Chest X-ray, AP view. Patient: 66 years old, sex M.
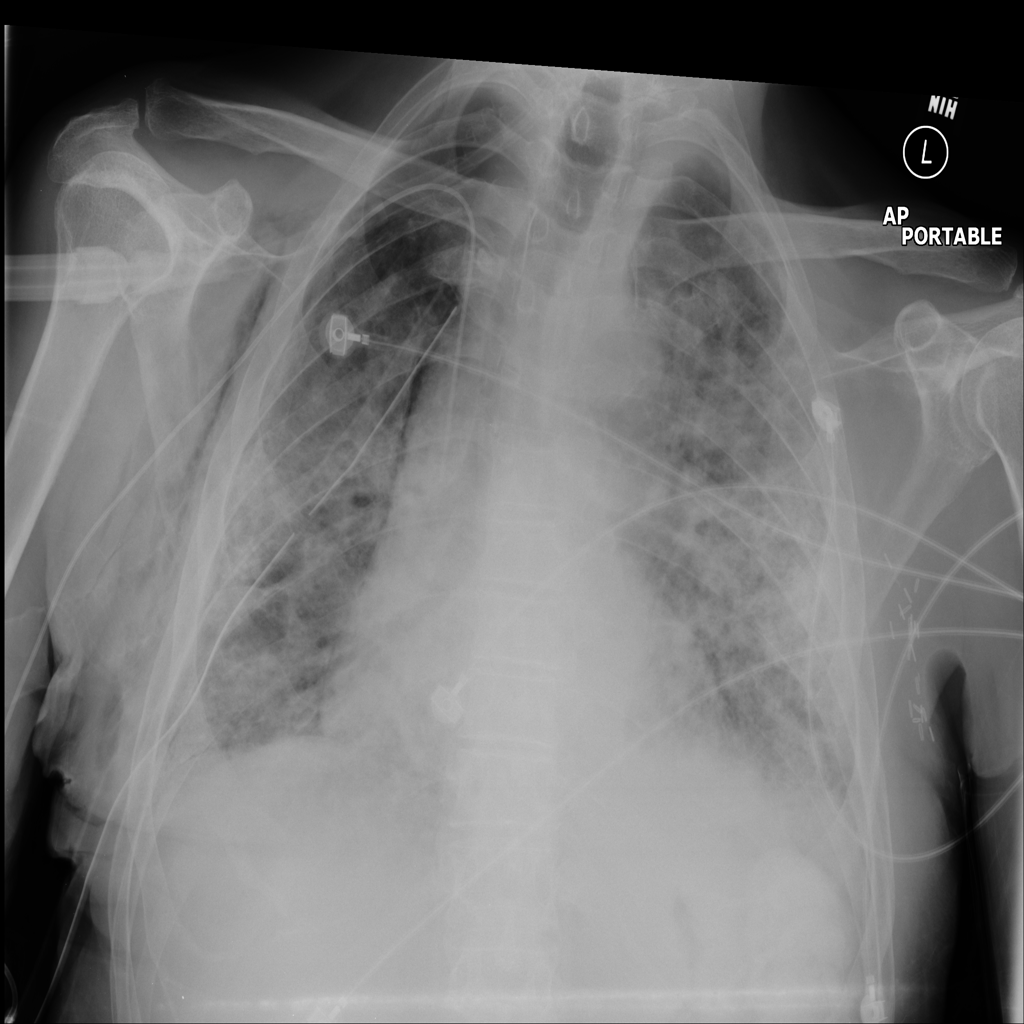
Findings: Effusion, Pneumothorax